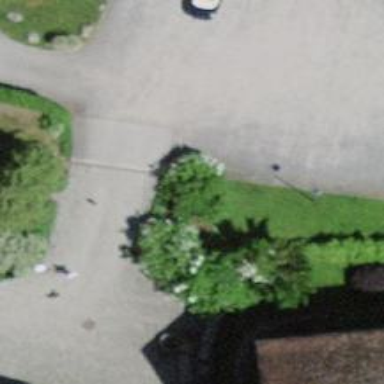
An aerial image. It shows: Driveway with surface made of sett.